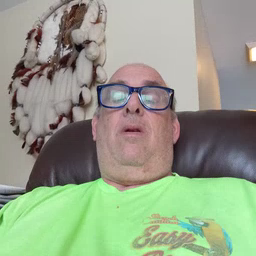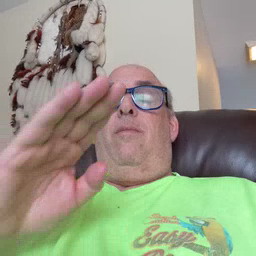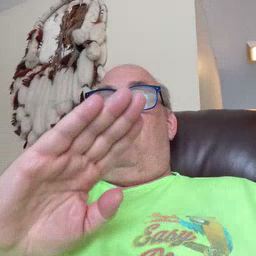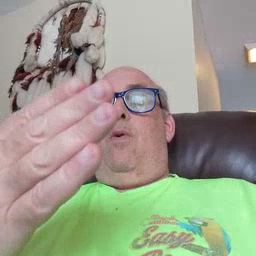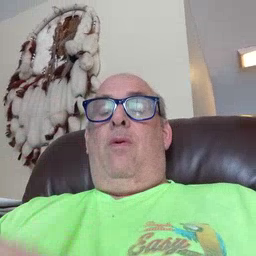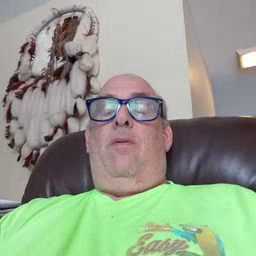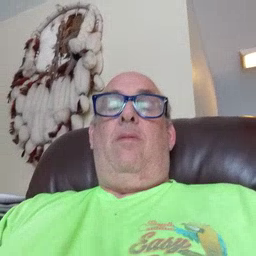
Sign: book